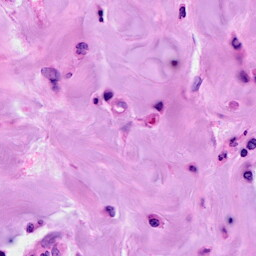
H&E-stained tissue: Breast